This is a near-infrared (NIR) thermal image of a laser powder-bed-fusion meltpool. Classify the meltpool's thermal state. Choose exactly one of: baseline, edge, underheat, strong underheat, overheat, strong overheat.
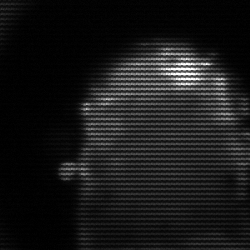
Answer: baseline